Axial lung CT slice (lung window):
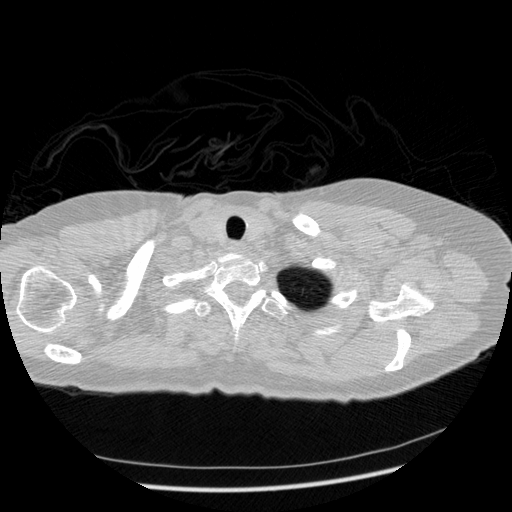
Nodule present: no